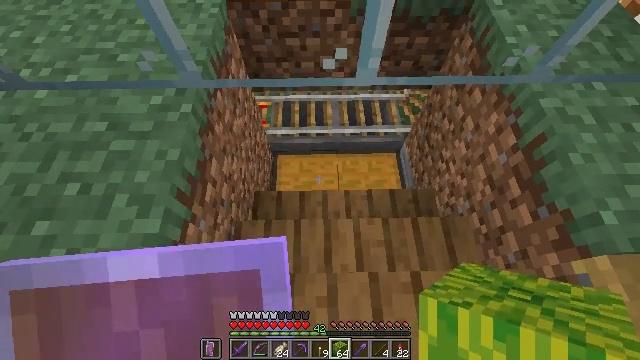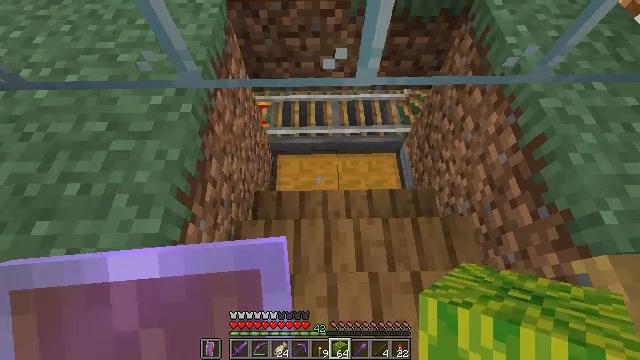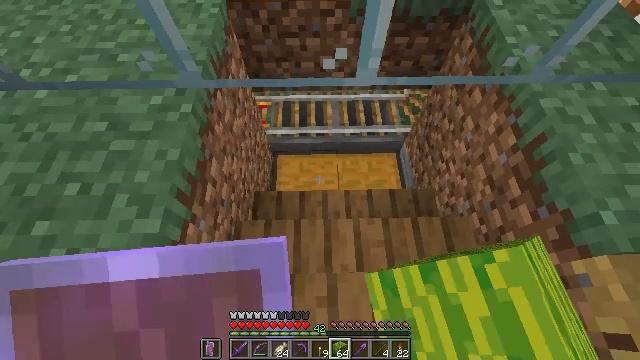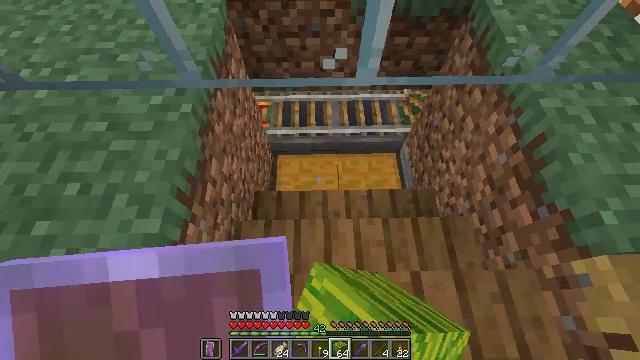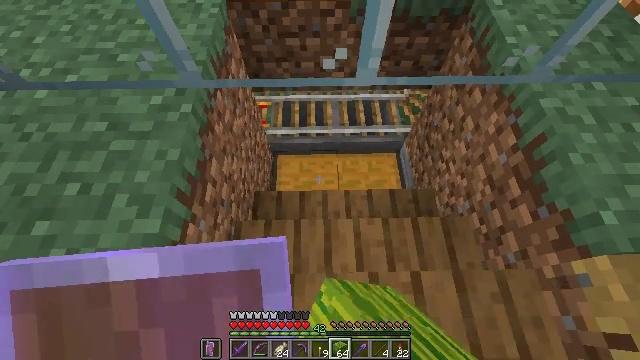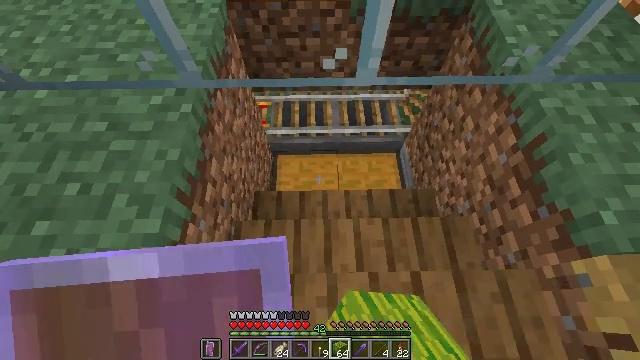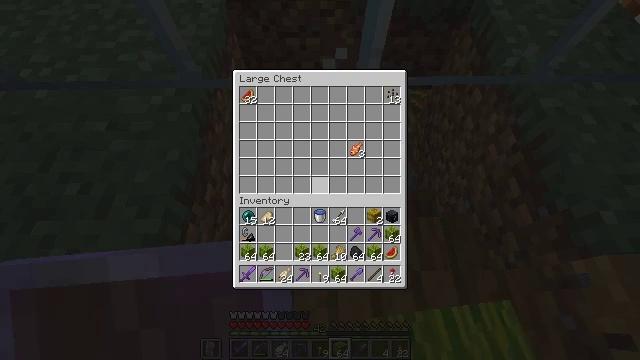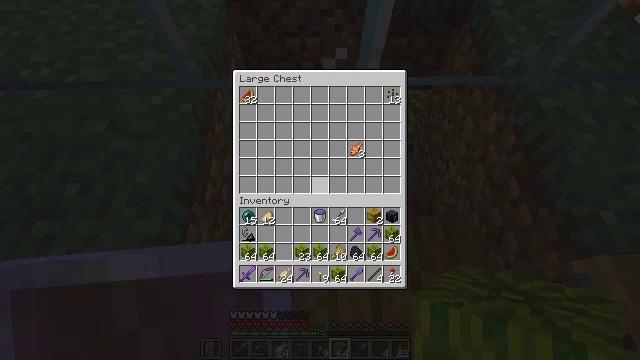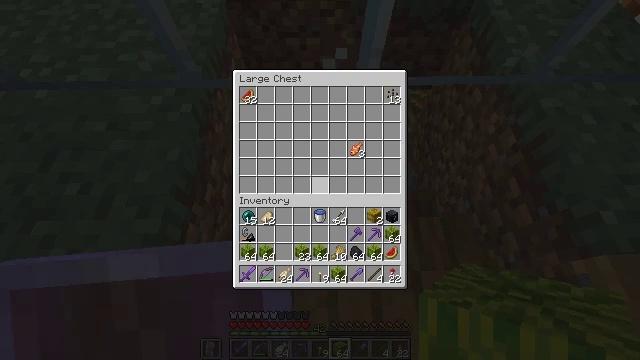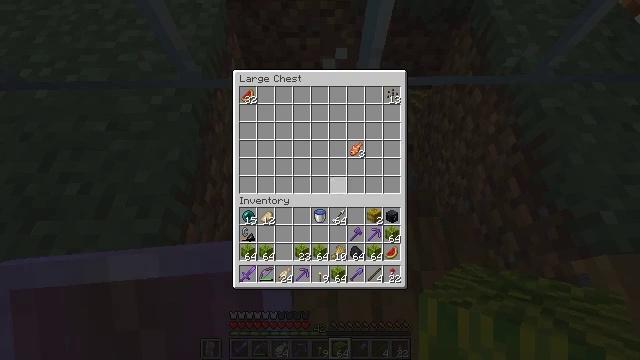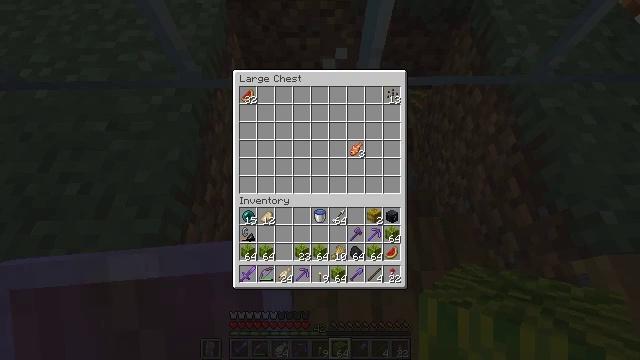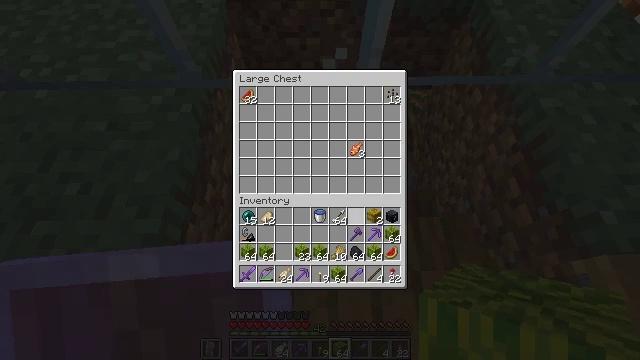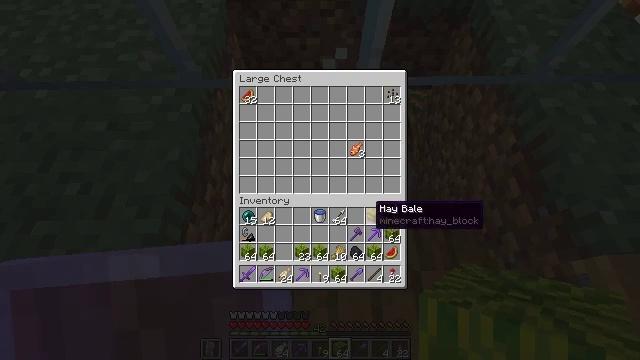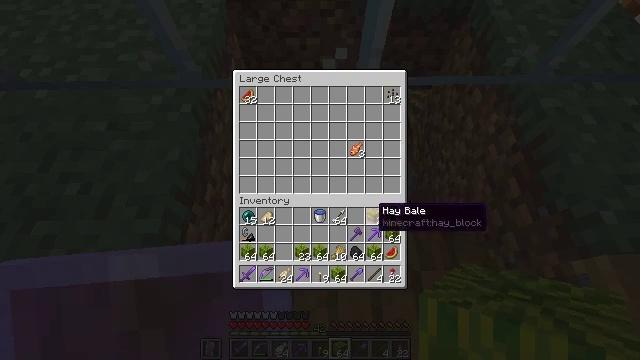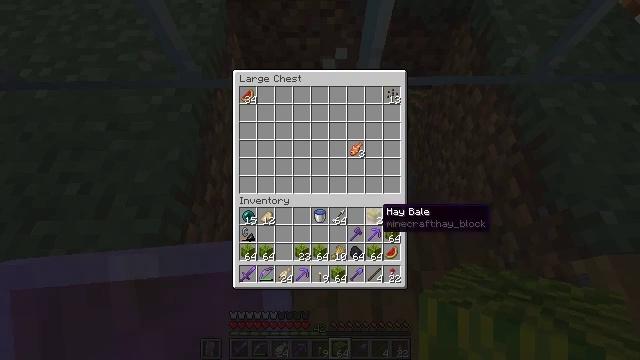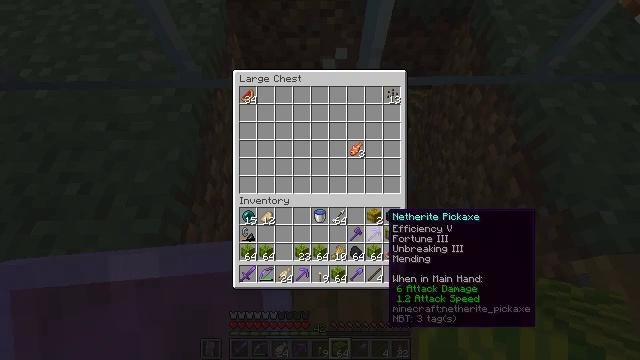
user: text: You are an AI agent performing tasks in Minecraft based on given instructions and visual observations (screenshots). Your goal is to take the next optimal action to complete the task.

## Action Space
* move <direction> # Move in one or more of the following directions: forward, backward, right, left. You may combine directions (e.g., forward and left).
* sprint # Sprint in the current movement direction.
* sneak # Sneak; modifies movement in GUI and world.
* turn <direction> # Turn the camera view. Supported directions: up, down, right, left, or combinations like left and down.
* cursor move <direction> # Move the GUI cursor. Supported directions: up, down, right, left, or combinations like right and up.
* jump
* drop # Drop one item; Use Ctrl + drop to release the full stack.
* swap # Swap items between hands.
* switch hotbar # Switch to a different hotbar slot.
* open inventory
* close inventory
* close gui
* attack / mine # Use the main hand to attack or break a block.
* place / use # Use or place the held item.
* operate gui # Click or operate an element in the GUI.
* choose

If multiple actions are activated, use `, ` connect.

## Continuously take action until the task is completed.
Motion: motion action
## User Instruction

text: Recycle the crafting table.
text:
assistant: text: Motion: use / place
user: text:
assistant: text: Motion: use / place
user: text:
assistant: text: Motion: use / place
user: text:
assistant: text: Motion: use / place
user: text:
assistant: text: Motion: no_op
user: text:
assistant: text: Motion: no_op
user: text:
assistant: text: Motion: no_op
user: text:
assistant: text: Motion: no_op
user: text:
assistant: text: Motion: turn right and down
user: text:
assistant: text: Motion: turn right and down
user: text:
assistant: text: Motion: sneak, turn right and down
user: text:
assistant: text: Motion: sneak, turn right
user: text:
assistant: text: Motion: sneak
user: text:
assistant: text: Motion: sneak
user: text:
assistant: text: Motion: sneak
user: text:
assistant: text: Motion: sneak, turn down
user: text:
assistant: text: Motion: sneak, turn down
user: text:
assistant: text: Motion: sneak
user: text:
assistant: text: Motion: sneak
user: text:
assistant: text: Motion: sneak
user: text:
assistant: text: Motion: sneak
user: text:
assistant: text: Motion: sneak
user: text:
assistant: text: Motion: sneak
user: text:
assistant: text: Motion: sneak
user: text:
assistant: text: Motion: sneak, attack / mine
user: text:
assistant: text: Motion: sneak, attack / mine
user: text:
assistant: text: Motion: sneak, attack / mine
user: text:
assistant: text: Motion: sneak, attack / mine
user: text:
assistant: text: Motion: no_op
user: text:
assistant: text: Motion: no_op